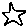
Label: star